Question: We are developing a platform for NGOs () to get their work done via Individual Volunteers () or Volunteers via a Company ()
1. An NGO can come signup for an account and create a profile.
2. It creates Activities (jobs it needs help from volunteers) to which Individual Volunteers or a Company (Sub set of their Employees who are registered as Volunteers in the system) can apply.
3. An NGO can check the Applicants Profile and previous Work History and accept the application. On Acceptance they become members of an Activity.
4. Here While they work after regular intervals say 2weeks they need to enter the amount of hours they have contributed towards that particular activity.
5. NGO has to validate this time so that it can reflect in a Volunteers profile as credit
1. A Company signup for a profile.
2. It uploads the list of all its employees in a particular formatted CSV file to add Volunteers against itself or send an invite link to to ask their employees to signup. If an Employees already exists in the system we send an email asking him to validate the company's claims
3. Company can search for a particular Task and apply to it by selecting all its employes or a subset of it.
4. While Validating time for the work done it can be done it two ways. 1 Company can centrally say V1 V2 V3 have completed 2hrs 3hrs and 2hrs and submit for validation from the NGO or allow each of its Employees handle this manually and allow them to submit it.
I have created the NGO and single Volunteer relationships. I am confused as to how use the same tables but allow a new entity like Company come in between the NGO and Volunteer and manage the time validation and activity management.
The Time Validated is very important as it will be used to be shown that in the Social Equity Balance of the NGO, Company as well as Volunteers (Individual Work and also Worked for a cause through a company)
I have created the ER diagram below for the NGO and Volunteer and need to create the Company part of it.

Link: <URL>
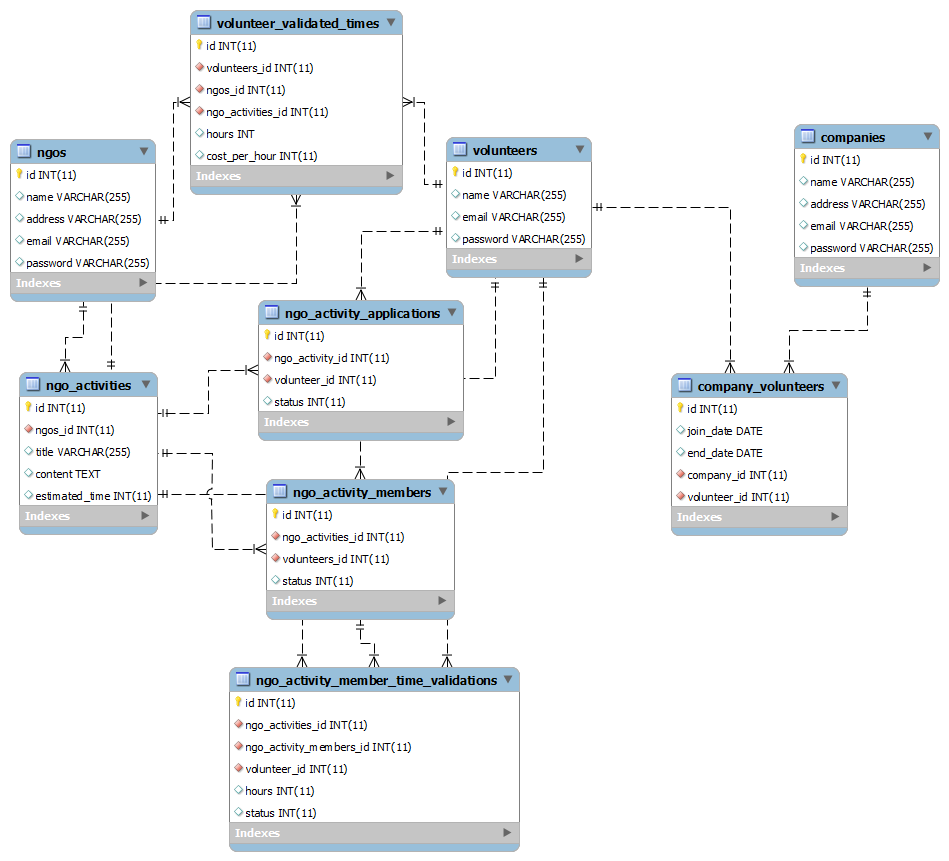
Answer: I'm not sure you need to change your schema much, or even at all. Your schema requires an application to go with it to make it do anything - you can't implement all the logic here - some/most of it will be in your application.
As I understand it, your spec says that all actual volunteer work is performed by individuals, some of whom may be associated with a Company and some aren't. Your schema captures this already.
That's pretty much all you need, I think. When you say:
> While Validating time for the work done it can be done it two ways. 1 Company can centrally say V1 V2 V3 have completed 2hrs 3hrs and 2hrs and submit for validation from the NGO or allow each of its Employees handle this manually and allow them to submit it.
This is already covered - either each individual inputs their own work records or the application allows the company to do it for them - and then the NGO validates these records in the same way, regardless of who entered them.
> I have created the NGO and single Volunteer relationships. I am confused as to how use the same tables but allow a new entity like Company come in between the NGO and Volunteer and manage the time validation and activity management.
Lets go through a worked example to illustrate both use cases, to make sure we've got everything covered:
## Worked Examples
### Individual, no company
An individual signs up, creating a row in the 'volunteers' table. They sign-up for an activity, creating a row in the 'ngo_activity_applications' table.
The NGO approves them, creating a row in the 'ngo_activity_members' table - and either removing the row in the 'ngo_activity_applications' table, or changing it's 'status' - the spec. is unclear.
The individual does some work and logs the time in the app, creating rows in the 'ngo_activity_time_validations' table.
The NGO validates the work done somehow, then tells the app this. This presumably changes the status of the rows in the 'ngo_activity_time_validations' table and creates either one summary row or matching rows in the 'volunteer_validated_times' table. Spec unclear where 'cost_per_hour' comes from?
### Company
A company signs up and uploads a CSV file with 3 volunteers in. This creates a row in the 'companies' table, plus three rows in the 'volunteers' table, and 3 rows in the 'company_volunteers' linking table.
Company Volunteer 1 signs up to an activity individually and everything proceeds as above.
The Company signs up for a different activity and volunteers all 3 of it's people to work on it. This creates 3 rows in the 'ngo_activity_applications' table.
The NGO approves all three, creating three new rows in the 'ngo_activity_members' table - and either removing the rows in the 'ngo_activity_applications' table, or changing their 'status' - the spec. is unclear.
The volunteers do some work and the company logs time in the app on behalf of Company Volunteers 1 and 2 - and Company Volunteer 3 logs her own time:
The company uses the application to log the time on their behalf - creating 2 rows in the 'ngo_activity_time_validations' table.
Company Volunteer 3 uses the application to log their own time - creating a row in the 'ngo_activity_time_validations' table.
The NGO validates the work done somehow, then tells the app this. This presumably changes the status of the rows in the 'ngo_activity_time_validations' table and creates either one summary row or matching rows in the 'volunteer_validated_times' table. Spec unclear where 'cost_per_hour' comes from?
## Summary
You can see how much validated time any individual has logged by querying the 'volunteer_validated_times' table 'JOIN'ed to the 'volunteers' table. You can also see how much validated time any Company has logged, by doing the same query but also joining on the 'company_volunteers' table.
## Possible changes & Questions:
You might want to add a 'company_entered' flag to the 'ngp_activity_time_validations' table, so that you can distinguish between records entered by individuals and ones entered by the company on an individuals behalf. You might also want to add the ID of the person who makes the entry in this table, if logging that is relevant to your application.
Might want to add an 'hourly_rate' column to the 'volunteers' table, to use as a default 'cost_per_hour' when creating rows in the 'volunteer_validated_times' table.